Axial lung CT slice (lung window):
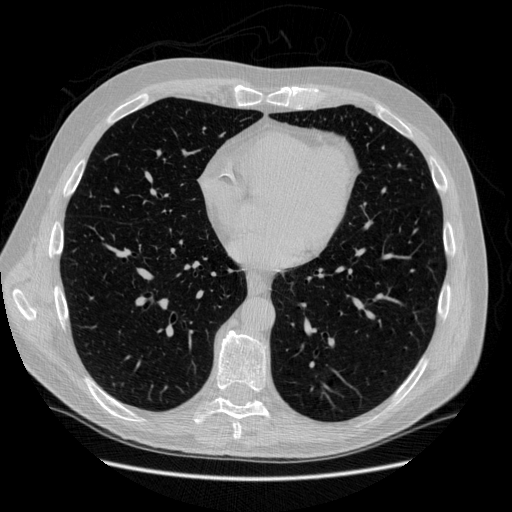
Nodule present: no